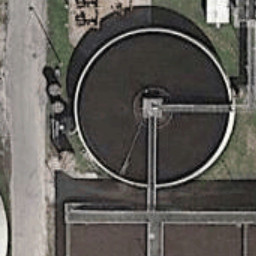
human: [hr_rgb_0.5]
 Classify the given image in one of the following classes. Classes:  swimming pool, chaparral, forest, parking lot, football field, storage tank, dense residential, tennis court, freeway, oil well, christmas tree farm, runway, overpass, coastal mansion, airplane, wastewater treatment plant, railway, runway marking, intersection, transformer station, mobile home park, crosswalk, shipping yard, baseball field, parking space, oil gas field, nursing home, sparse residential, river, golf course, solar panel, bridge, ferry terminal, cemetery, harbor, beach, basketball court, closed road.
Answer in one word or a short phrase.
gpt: wastewater treatment plant